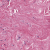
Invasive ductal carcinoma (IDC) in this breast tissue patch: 0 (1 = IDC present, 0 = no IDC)